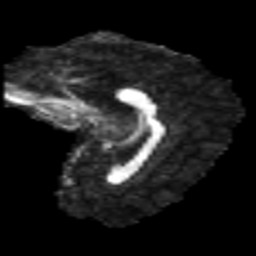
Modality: FA
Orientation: sagittal
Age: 18
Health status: ill
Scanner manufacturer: philips
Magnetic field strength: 3 T
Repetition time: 9 s
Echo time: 0.127 s